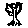
Label: tree